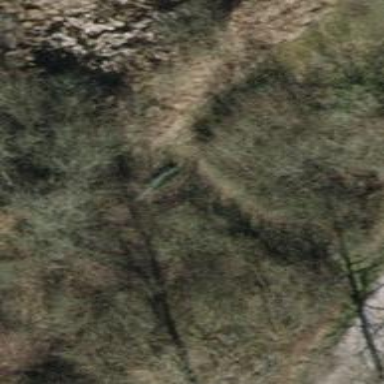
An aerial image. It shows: Bench.